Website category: university
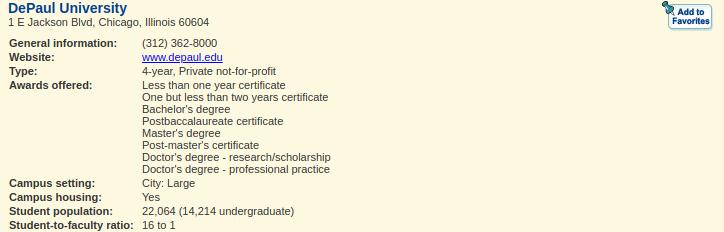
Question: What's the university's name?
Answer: DePaul University

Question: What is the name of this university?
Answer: DePaul University

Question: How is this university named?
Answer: DePaul University

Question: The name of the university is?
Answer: DePaul University

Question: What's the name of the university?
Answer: DePaul University

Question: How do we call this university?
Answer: DePaul University

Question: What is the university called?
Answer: DePaul University

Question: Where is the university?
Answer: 1 E Jackson Blvd, Chicago, Illinois 60604

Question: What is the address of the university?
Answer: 1 E Jackson Blvd, Chicago, Illinois 60604

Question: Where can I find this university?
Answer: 1 E Jackson Blvd, Chicago, Illinois 60604

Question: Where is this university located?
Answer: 1 E Jackson Blvd, Chicago, Illinois 60604

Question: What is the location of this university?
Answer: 1 E Jackson Blvd, Chicago, Illinois 60604

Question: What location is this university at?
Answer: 1 E Jackson Blvd, Chicago, Illinois 60604

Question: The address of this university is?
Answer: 1 E Jackson Blvd, Chicago, Illinois 60604

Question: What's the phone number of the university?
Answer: (312) 362-8000

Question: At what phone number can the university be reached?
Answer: (312) 362-8000

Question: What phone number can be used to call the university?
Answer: (312) 362-8000

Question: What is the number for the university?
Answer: (312) 362-8000

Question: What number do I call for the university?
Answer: (312) 362-8000

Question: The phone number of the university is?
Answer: (312) 362-8000

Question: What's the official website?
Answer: www.depaul.edu

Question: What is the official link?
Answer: www.depaul.edu

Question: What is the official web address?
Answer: www.depaul.edu

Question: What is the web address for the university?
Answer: www.depaul.edu

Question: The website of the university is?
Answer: www.depaul.edu

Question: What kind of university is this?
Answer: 4-year, Private not-for-profit

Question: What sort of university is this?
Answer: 4-year, Private not-for-profit

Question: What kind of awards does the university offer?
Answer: Less than one year certificate One but less than two years certificate Bachelor's degree Postbaccalaureate certificate Master's degree Post-master's certificate Doctor's degree - research/scholarship Doctor's degree - professional practice

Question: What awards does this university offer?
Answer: Less than one year certificate One but less than two years certificate Bachelor's degree Postbaccalaureate certificate Master's degree Post-master's certificate Doctor's degree - research/scholarship Doctor's degree - professional practice

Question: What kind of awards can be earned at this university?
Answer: Less than one year certificate One but less than two years certificate Bachelor's degree Postbaccalaureate certificate Master's degree Post-master's certificate Doctor's degree - research/scholarship Doctor's degree - professional practice

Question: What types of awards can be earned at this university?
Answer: Less than one year certificate One but less than two years certificate Bachelor's degree Postbaccalaureate certificate Master's degree Post-master's certificate Doctor's degree - research/scholarship Doctor's degree - professional practice

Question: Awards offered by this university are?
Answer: Less than one year certificate One but less than two years certificate Bachelor's degree Postbaccalaureate certificate Master's degree Post-master's certificate Doctor's degree - research/scholarship Doctor's degree - professional practice

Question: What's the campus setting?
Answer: City: Large

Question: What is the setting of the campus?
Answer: City: Large

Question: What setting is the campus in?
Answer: City: Large

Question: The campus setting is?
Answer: City: Large

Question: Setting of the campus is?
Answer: City: Large

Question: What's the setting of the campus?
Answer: City: Large

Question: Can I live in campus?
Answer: Yes

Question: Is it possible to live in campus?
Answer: Yes

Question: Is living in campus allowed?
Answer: Yes

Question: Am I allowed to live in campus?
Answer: Yes

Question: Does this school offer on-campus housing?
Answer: Yes

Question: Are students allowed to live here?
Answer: Yes

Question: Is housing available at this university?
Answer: Yes

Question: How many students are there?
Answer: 22,064 (14,214 undergraduate)

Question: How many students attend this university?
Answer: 22,064 (14,214 undergraduate)

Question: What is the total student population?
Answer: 22,064 (14,214 undergraduate)

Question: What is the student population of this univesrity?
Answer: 22,064 (14,214 undergraduate)

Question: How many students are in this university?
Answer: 22,064 (14,214 undergraduate)

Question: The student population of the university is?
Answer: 22,064 (14,214 undergraduate)

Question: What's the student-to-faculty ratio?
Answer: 16 to 1

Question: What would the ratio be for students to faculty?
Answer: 16 to 1

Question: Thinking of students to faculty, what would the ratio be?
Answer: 16 to 1

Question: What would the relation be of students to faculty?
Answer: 16 to 1

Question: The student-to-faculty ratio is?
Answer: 16 to 1

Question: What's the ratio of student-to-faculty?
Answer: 16 to 1

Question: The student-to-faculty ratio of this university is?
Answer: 16 to 1